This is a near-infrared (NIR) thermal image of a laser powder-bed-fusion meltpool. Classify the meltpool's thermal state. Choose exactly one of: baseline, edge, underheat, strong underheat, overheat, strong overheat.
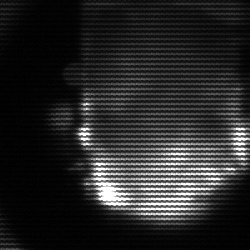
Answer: baseline